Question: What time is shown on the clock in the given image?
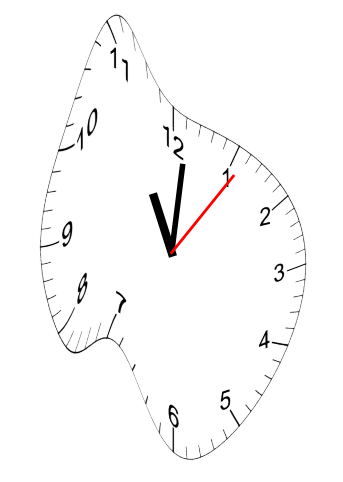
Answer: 11:01:06